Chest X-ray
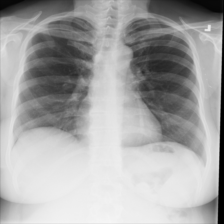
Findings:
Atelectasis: negative
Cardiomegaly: negative
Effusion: negative
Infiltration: negative
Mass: negative
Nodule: negative
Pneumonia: negative
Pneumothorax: negative
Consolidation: negative
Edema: negative
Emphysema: negative
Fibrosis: negative
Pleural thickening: negative
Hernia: negative